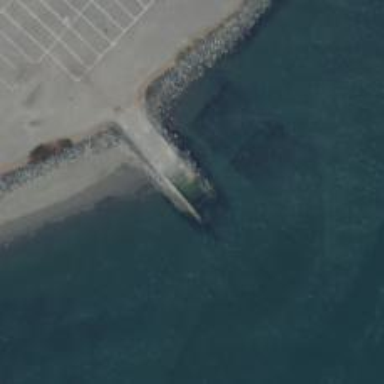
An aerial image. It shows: This slipway is service road leading to leisure land area.